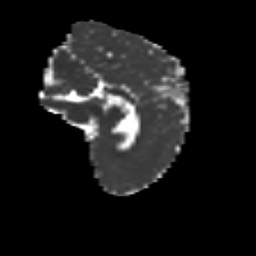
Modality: MD
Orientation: sagittal
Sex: male
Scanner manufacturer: siemens
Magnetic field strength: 3 T
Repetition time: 5 s
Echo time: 0.071 s